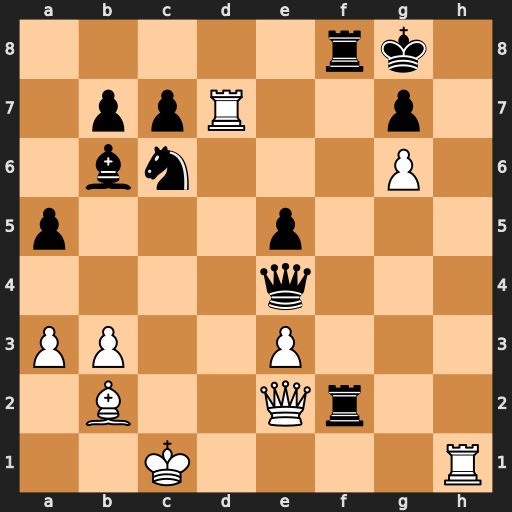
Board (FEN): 5rk1/1ppR2p1/1bn3P1/p3p3/4q3/PP2P3/1B2Qr2/2K4R
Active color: w
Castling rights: -
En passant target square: -
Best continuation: Rh8+ Kxh8 Qh5+ Kg8 Qh7#